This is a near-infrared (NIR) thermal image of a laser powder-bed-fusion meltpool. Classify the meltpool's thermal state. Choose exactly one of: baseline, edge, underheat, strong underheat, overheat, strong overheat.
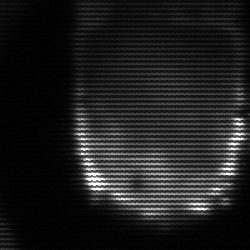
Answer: baseline